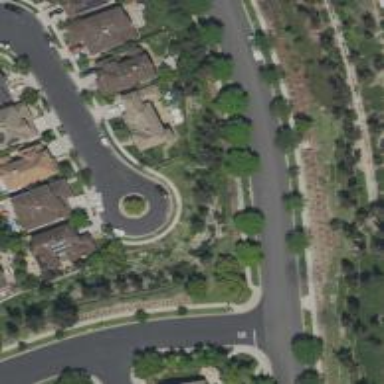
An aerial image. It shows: Turning loop on the road.